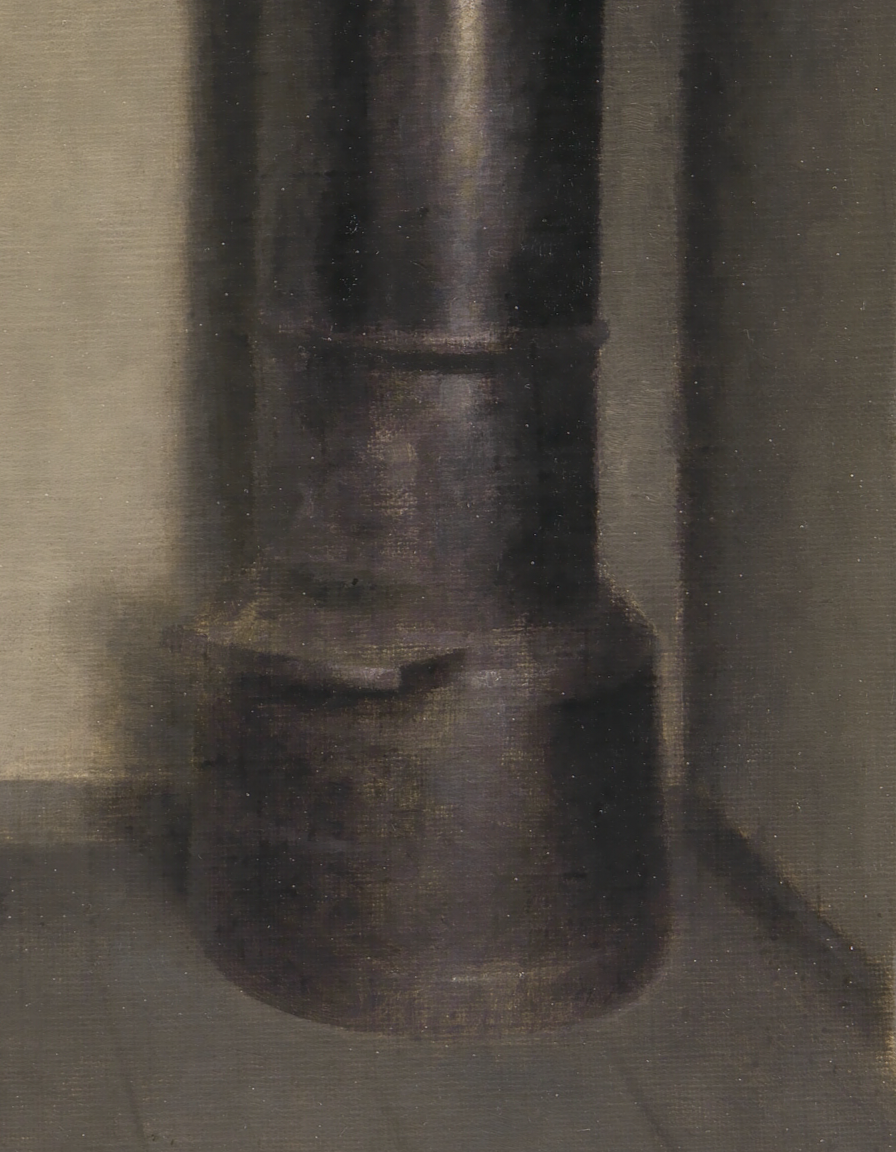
interior painting, medium, bright diffused light, base of black iron stove, pale floor, pale wall, atmospheric background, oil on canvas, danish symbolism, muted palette